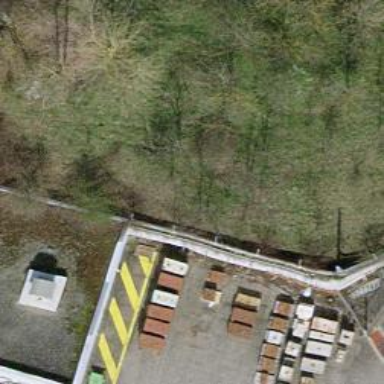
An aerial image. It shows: There is tunnel.